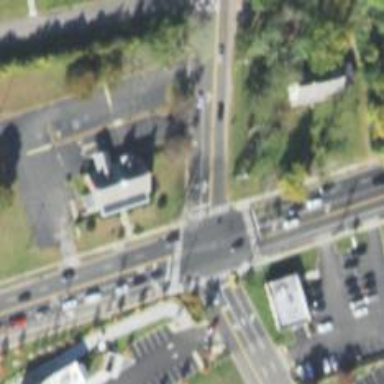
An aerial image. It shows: Marked road crossing.